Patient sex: M
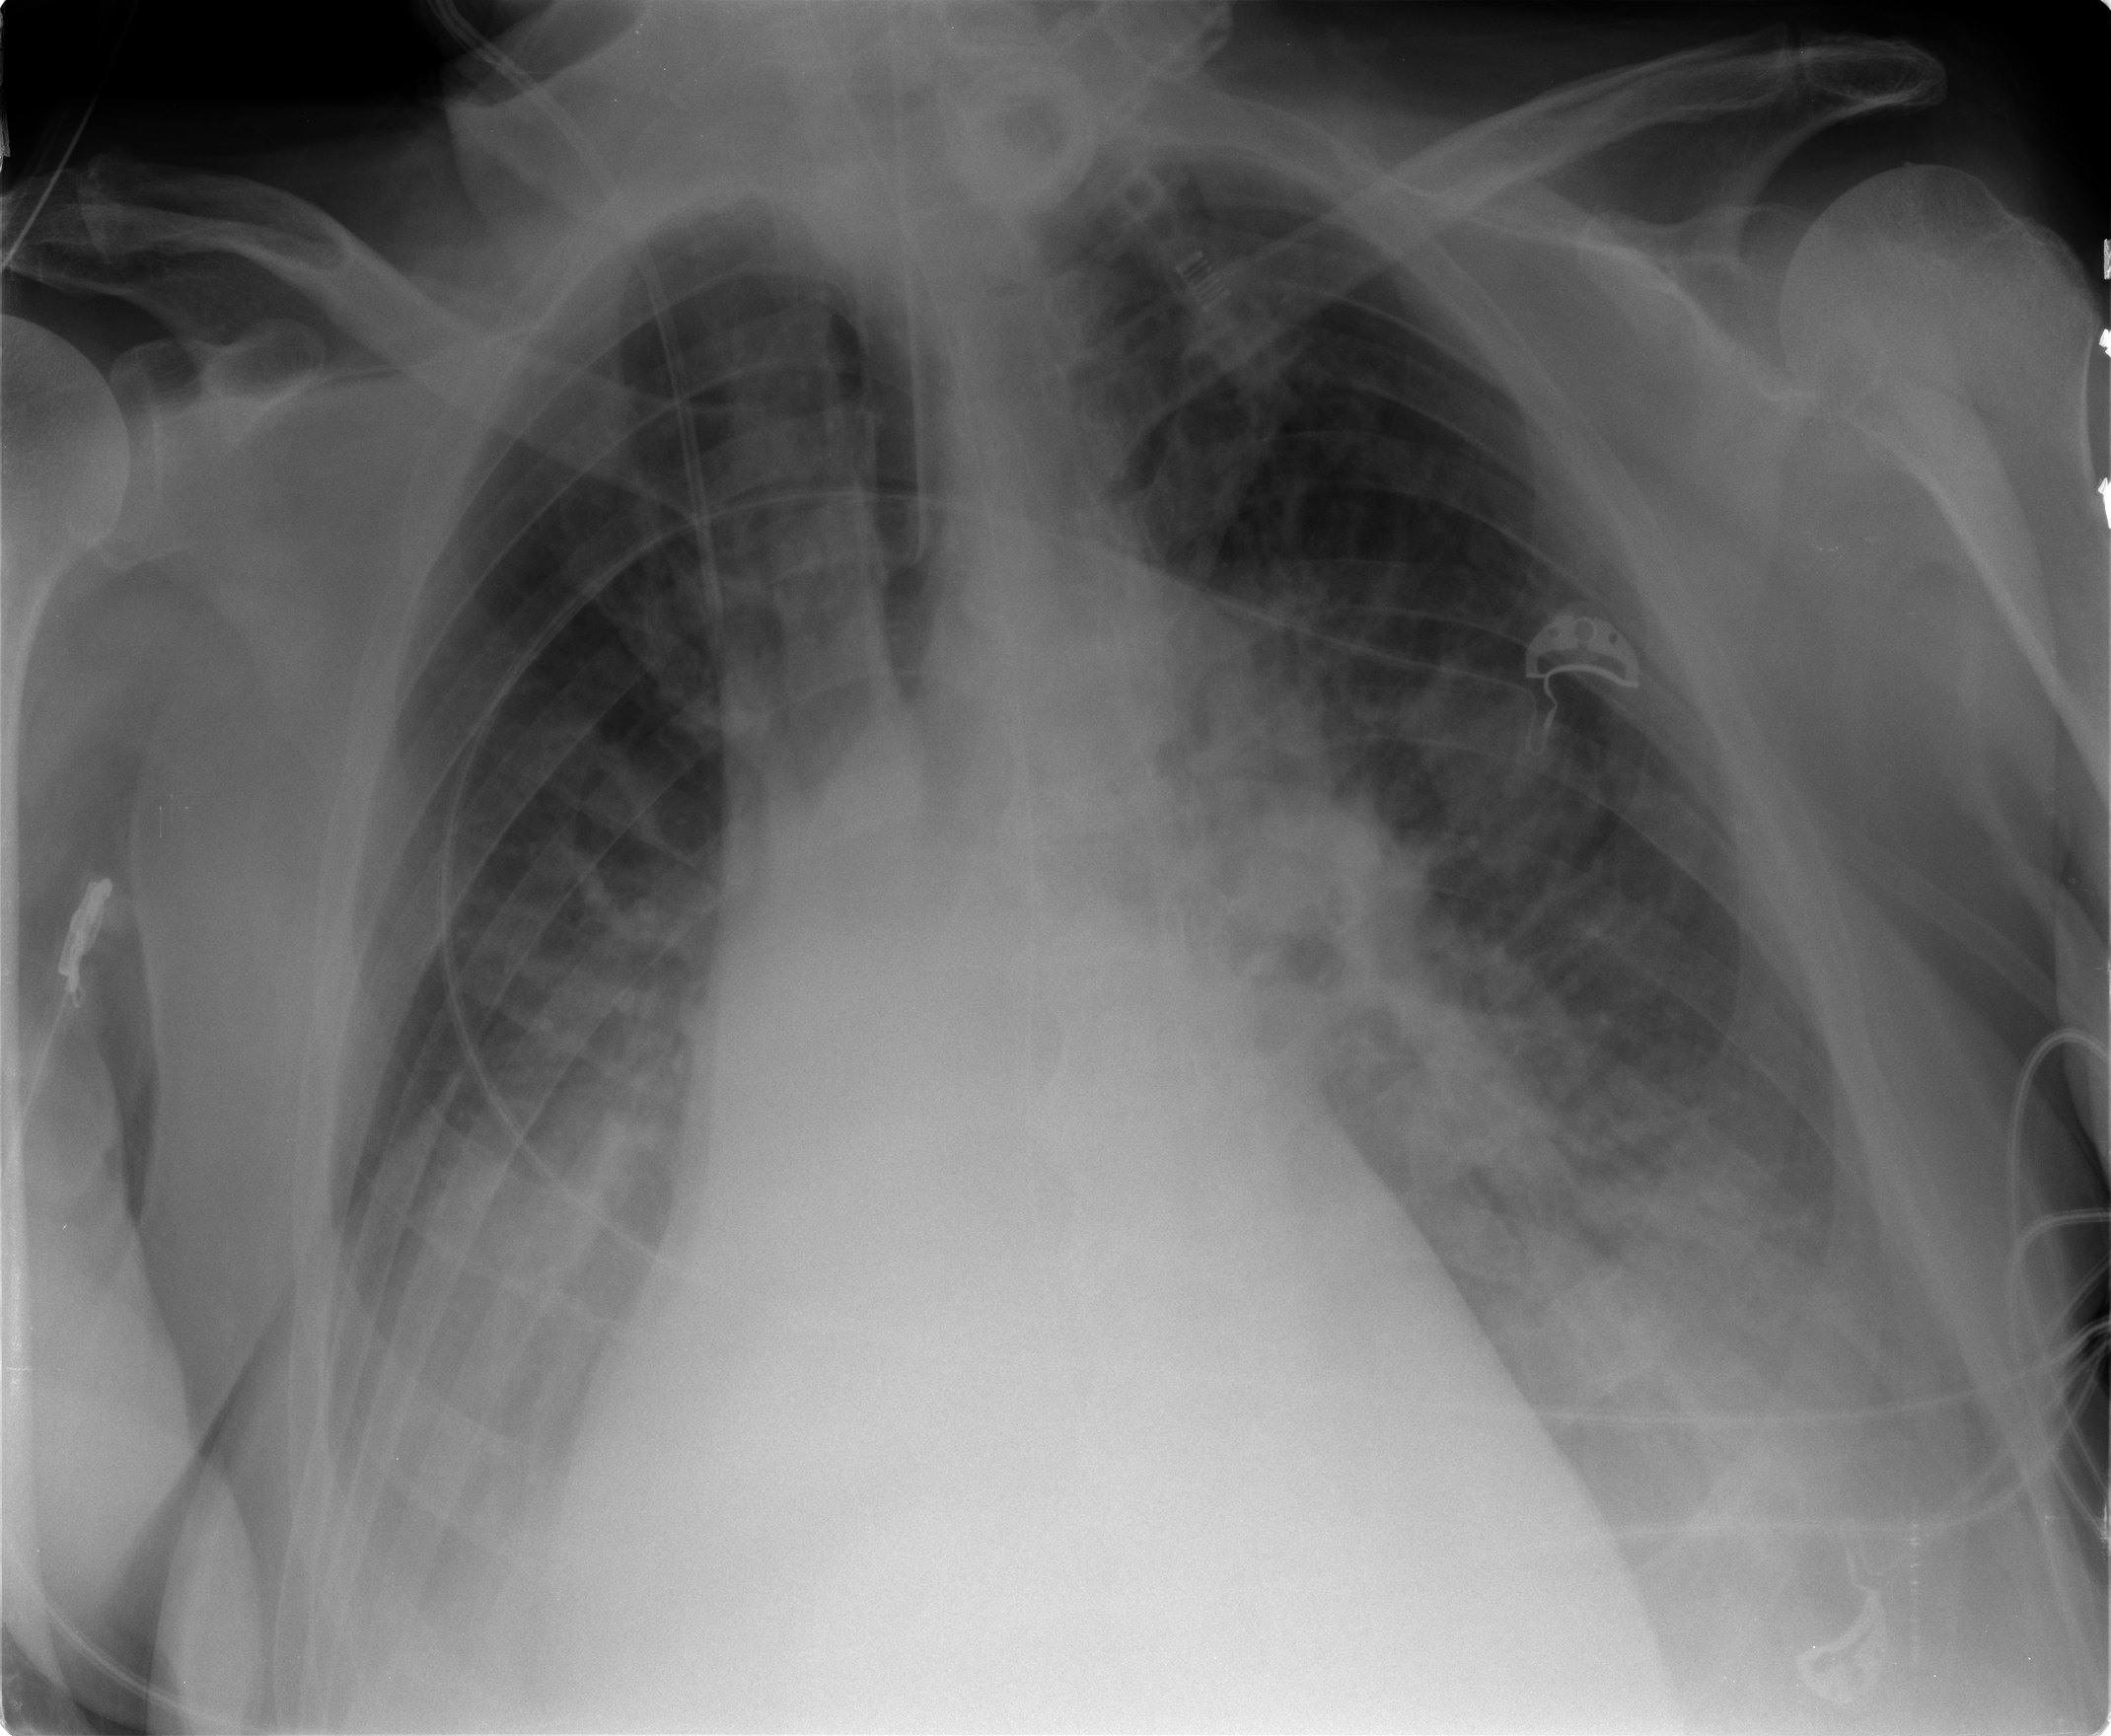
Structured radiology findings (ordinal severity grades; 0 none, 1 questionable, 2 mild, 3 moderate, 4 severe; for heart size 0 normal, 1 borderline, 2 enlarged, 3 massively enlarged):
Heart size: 3
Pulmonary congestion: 2
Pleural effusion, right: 3
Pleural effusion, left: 3
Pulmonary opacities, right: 2
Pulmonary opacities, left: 3
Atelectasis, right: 3
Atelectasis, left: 3